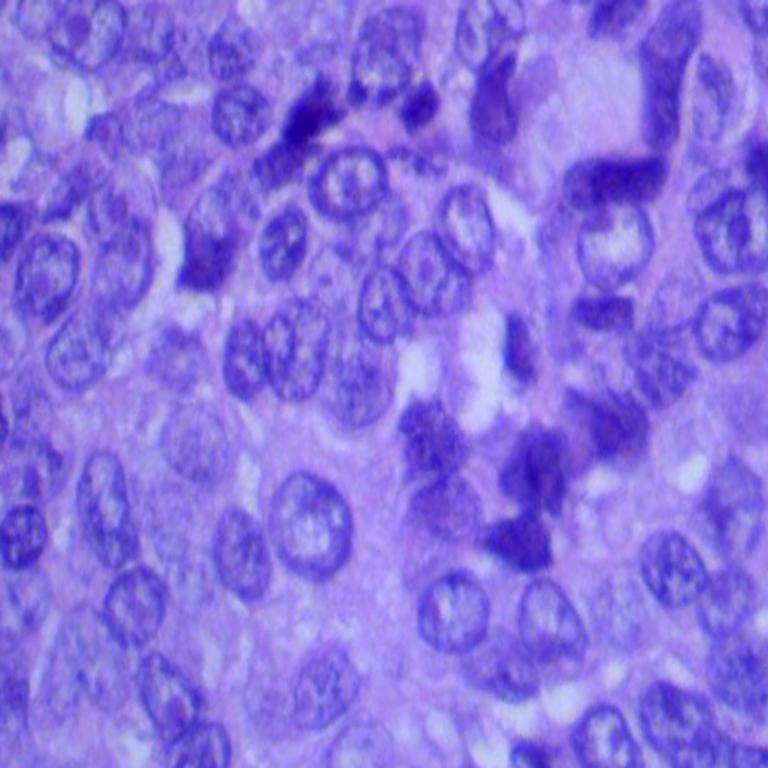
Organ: lung
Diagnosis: squamous carcinomas